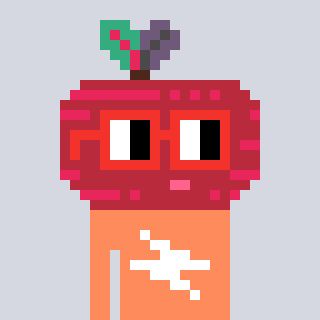
a pixel art character with square red glasses, a beet-shaped head and a peachy-colored body on a cool background